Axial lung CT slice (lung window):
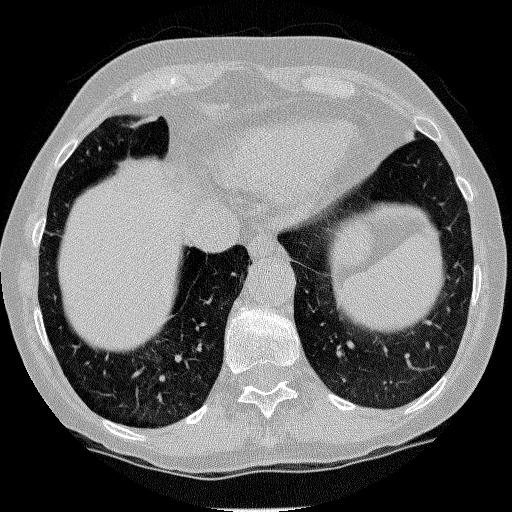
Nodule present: no